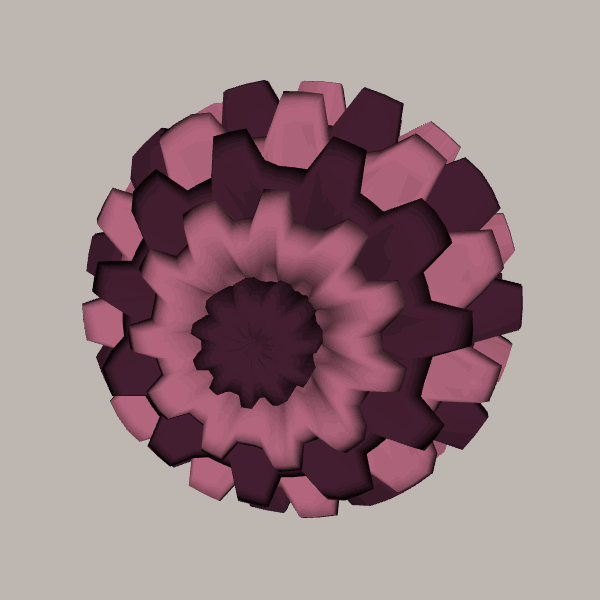
Background: light